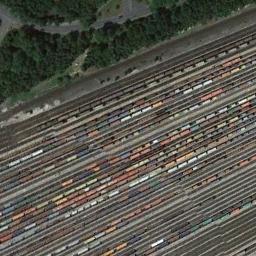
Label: railway